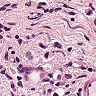
Metastatic tissue present: yes